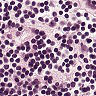
Metastatic tissue present: no